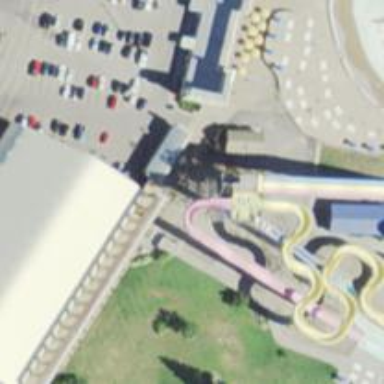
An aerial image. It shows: Water slide attraction.